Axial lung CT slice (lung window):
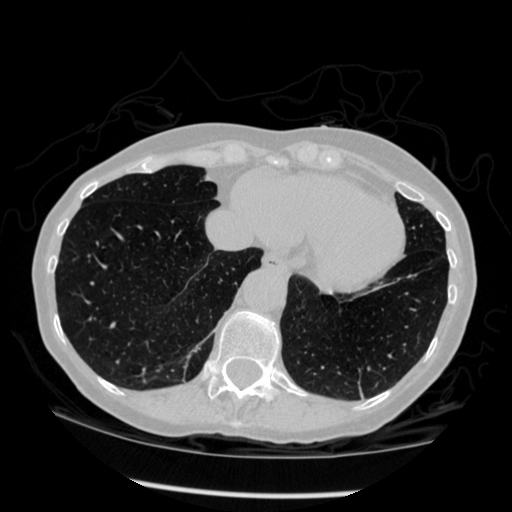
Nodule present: no